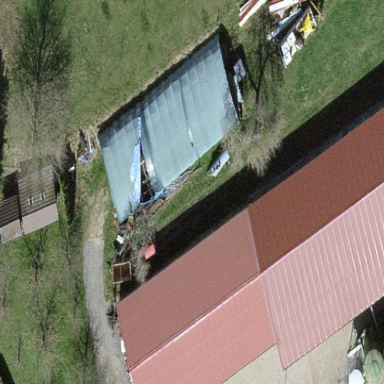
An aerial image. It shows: Greenhouse.